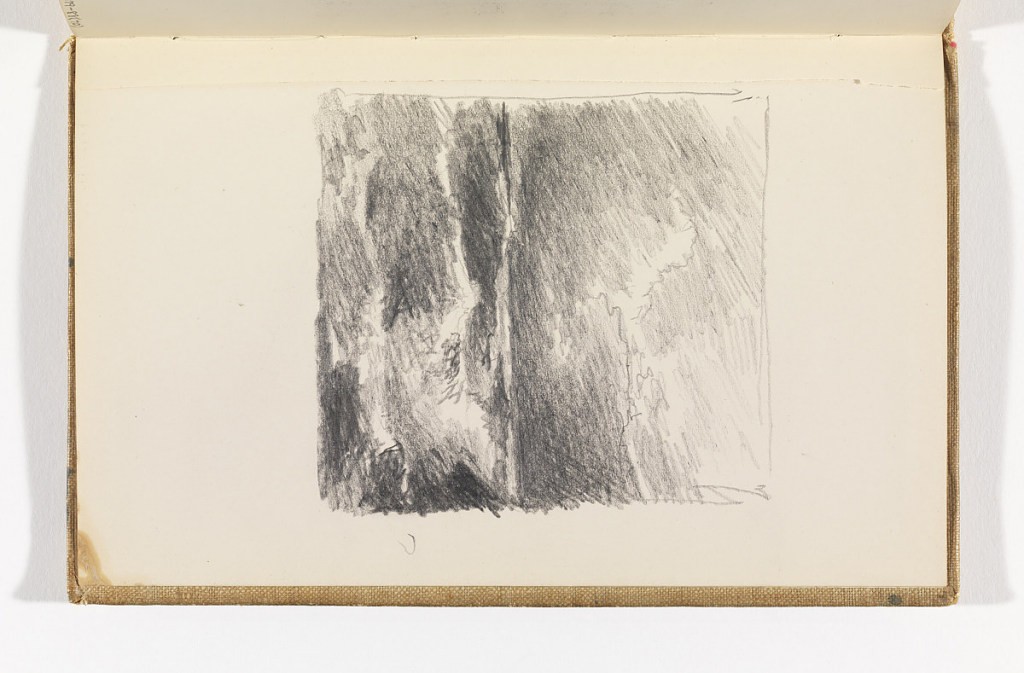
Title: Study of Light and Shadow on Ocean and Sky
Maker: William Trost Richards, American, 1833–1905
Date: after 1878
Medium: Graphite on cream wove paper
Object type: Sketchbook folio
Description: View of dark, rough seas from foreground to horizon line.